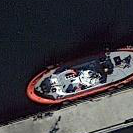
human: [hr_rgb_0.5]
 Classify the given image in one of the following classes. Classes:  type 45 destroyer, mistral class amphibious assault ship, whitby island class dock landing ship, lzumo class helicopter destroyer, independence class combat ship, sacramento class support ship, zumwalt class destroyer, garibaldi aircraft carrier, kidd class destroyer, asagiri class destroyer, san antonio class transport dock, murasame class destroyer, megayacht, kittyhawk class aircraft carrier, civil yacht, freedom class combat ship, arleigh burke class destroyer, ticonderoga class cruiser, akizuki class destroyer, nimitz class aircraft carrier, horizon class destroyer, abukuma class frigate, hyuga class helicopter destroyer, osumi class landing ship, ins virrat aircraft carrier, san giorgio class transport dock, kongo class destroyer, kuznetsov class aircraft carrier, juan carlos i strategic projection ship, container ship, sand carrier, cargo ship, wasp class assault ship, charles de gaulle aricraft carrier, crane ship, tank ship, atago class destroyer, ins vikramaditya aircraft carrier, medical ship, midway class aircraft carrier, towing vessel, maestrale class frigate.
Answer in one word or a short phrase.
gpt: Towing vessel